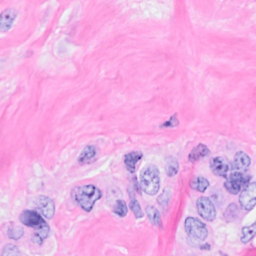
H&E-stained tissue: Breast